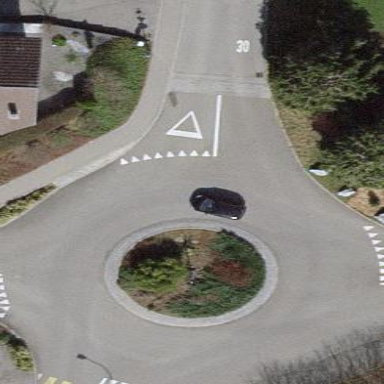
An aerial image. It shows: Residential road that intersects with roundabout.